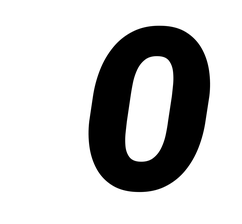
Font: Roboto-Italic_Condensed_Black_Italic